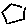
Label: hexagon